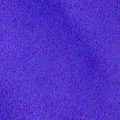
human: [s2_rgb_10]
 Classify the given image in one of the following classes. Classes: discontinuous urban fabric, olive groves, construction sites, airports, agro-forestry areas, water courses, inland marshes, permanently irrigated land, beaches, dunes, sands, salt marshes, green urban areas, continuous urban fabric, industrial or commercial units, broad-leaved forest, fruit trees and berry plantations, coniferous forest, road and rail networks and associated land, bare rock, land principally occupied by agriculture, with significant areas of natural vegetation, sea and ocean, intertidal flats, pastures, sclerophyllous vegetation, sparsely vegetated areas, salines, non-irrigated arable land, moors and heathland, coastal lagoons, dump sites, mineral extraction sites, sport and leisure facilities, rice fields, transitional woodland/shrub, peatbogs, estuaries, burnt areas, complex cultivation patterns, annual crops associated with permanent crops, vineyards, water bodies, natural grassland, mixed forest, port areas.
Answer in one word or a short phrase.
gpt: water bodies